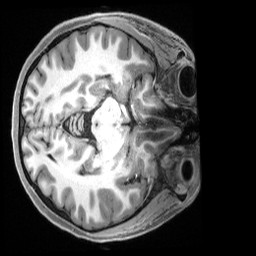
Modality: T1w
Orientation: axial
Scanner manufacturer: siemens
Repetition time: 2.5 s
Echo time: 0.00231 s